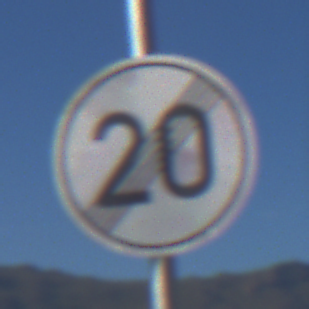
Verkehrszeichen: EndeGeschwindigkeit20
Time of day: MorningAfternoon
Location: Outdoor (RoadRail)
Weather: Clear
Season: NotSpecified
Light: Natural